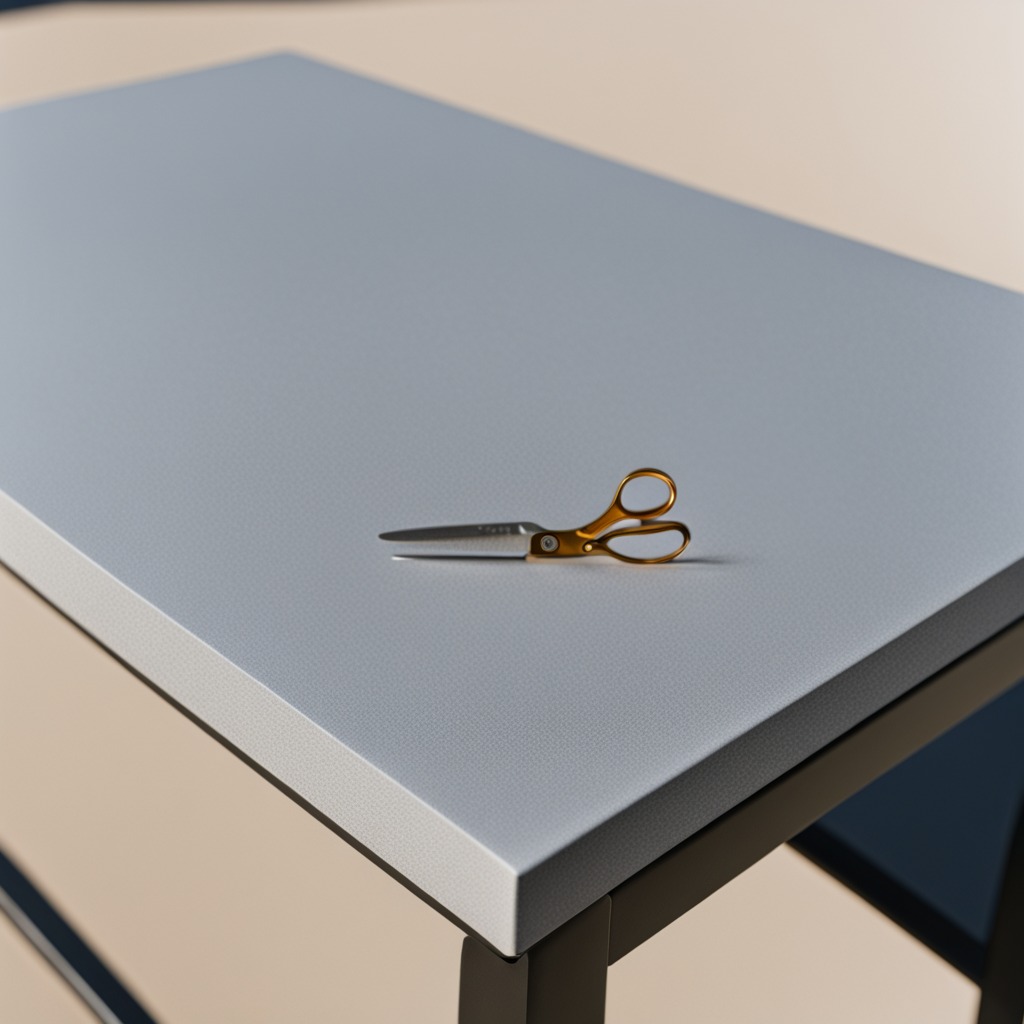
A scissor lying on the table in the afternoon light